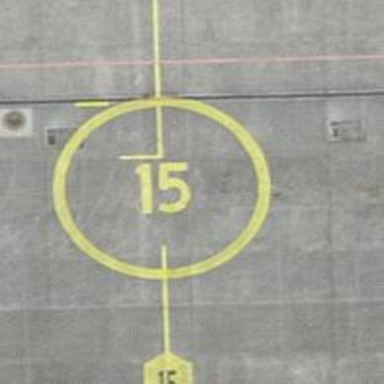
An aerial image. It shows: Image of helipad at airport.